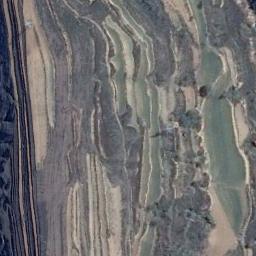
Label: terrace